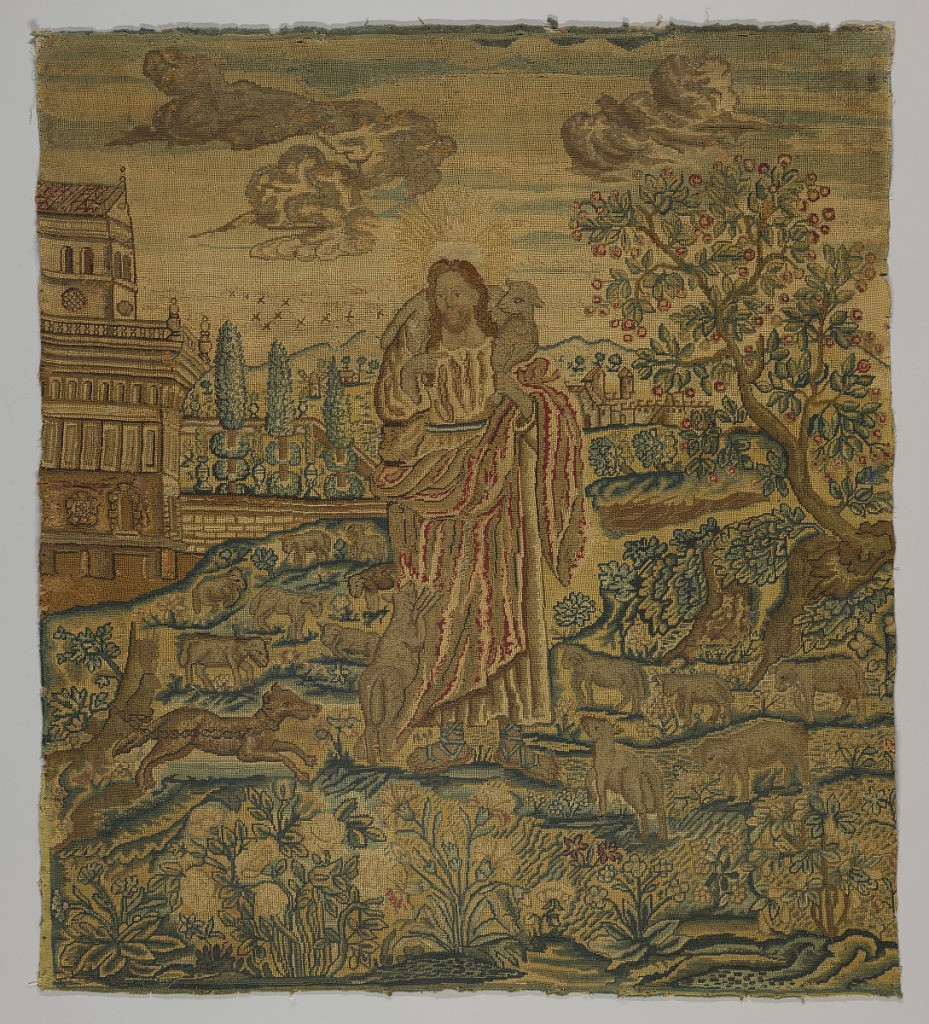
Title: Panel
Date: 17th century
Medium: linen, wool, wilk Technique: needlepoint; counted stitches
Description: Needlepoint picture showing Christ as the Good Shepherd surrounded by his flock in a landscape. Flowers and a dog, chained to a tree fill the foreground. In the middle ground, a fruit tree in the right and a building on the left in front of a formal garden in the background. Birds and clouds in the sky.